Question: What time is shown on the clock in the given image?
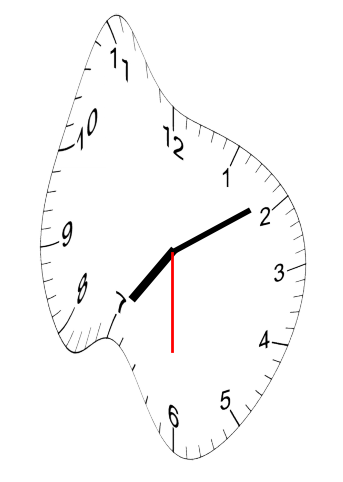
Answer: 07:09:30